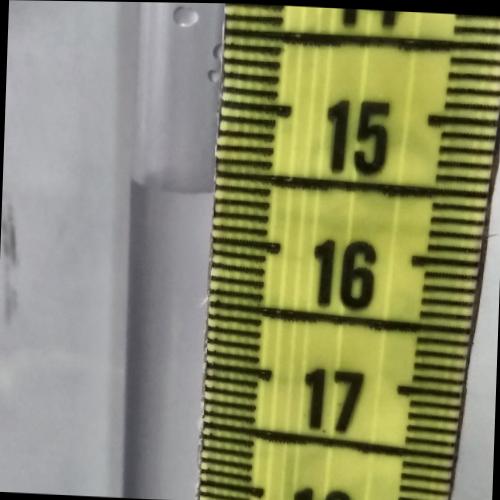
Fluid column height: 15.7 cm